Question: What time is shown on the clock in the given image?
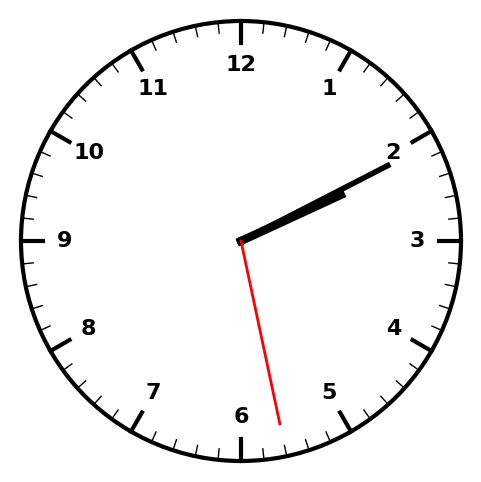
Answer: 02:10:28